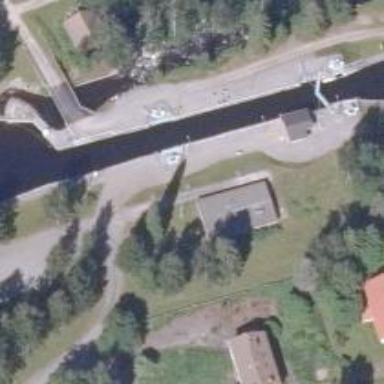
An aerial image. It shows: Lock gate along waterway.